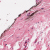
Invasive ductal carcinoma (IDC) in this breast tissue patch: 0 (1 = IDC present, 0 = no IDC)